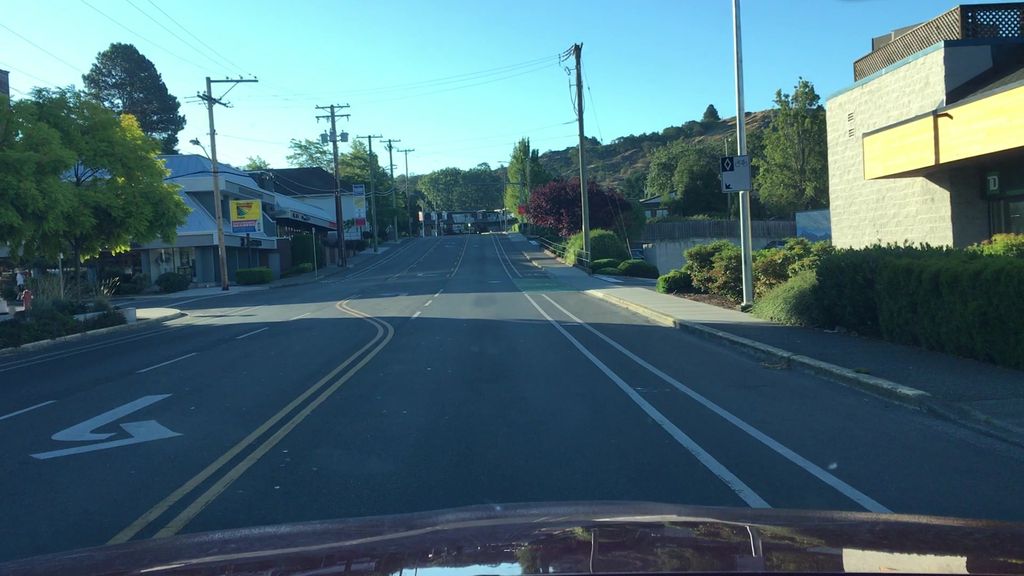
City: victoria